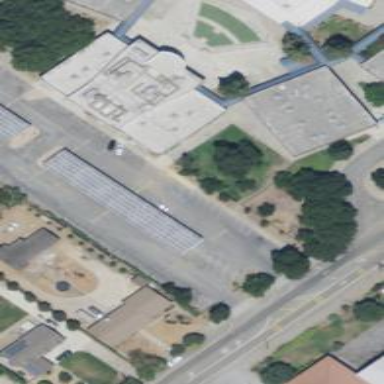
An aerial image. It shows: Solar photovoltaic panel generator on roof of building.